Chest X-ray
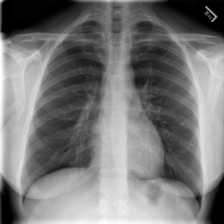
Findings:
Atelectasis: negative
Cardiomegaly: negative
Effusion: negative
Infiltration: negative
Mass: negative
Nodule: negative
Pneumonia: negative
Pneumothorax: negative
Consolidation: negative
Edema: negative
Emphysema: negative
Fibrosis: negative
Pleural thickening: negative
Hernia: negative